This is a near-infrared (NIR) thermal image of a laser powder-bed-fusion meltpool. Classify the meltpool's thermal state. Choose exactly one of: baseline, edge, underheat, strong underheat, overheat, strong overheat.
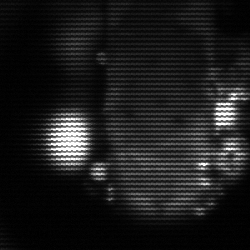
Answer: strong underheat